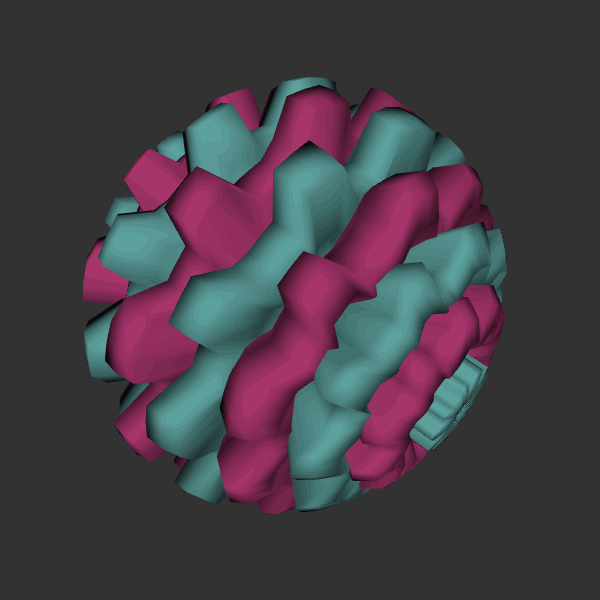
Background: dark